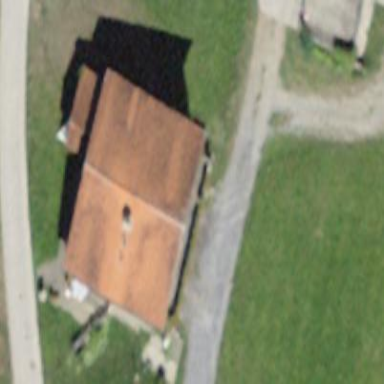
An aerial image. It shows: Farm building.